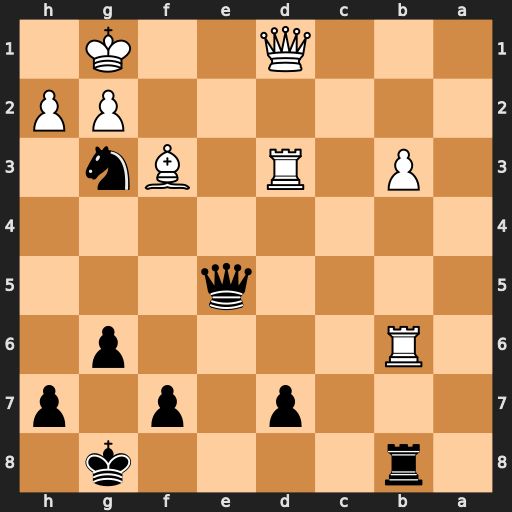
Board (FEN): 1r4k1/3p1p1p/1R4p1/4q3/8/1P1R1Bn1/6PP/3Q2K1
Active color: b
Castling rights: -
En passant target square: -
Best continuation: Qc5+ Rd4 Rxb6